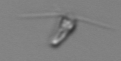
Label: Calciopappus